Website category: phone
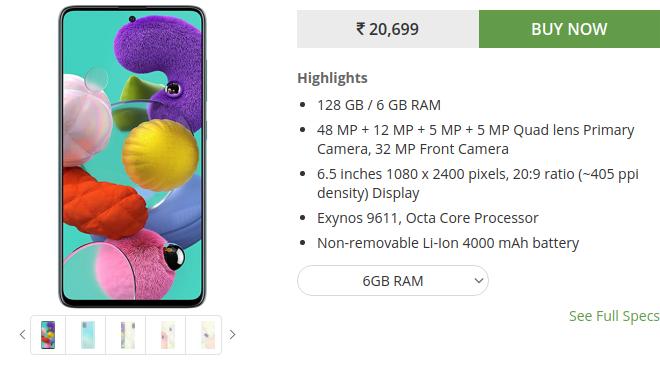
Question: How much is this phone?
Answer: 20,699

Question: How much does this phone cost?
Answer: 20,699

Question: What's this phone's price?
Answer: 20,699

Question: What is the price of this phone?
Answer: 20,699

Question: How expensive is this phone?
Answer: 20,699

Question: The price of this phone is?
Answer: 20,699

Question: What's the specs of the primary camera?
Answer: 48 MP + 12 MP + 5 MP + 5 MP Quad lens Primary Camera

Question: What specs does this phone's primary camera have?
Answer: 48 MP + 12 MP + 5 MP + 5 MP Quad lens Primary Camera

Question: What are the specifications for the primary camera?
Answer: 48 MP + 12 MP + 5 MP + 5 MP Quad lens Primary Camera

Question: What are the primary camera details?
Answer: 48 MP + 12 MP + 5 MP + 5 MP Quad lens Primary Camera

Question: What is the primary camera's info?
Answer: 48 MP + 12 MP + 5 MP + 5 MP Quad lens Primary Camera

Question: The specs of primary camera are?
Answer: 48 MP + 12 MP + 5 MP + 5 MP Quad lens Primary Camera

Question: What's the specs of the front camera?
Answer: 32 MP Front Camera

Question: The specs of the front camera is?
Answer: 32 MP Front Camera

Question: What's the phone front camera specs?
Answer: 32 MP Front Camera

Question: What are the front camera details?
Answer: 32 MP Front Camera

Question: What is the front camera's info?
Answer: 32 MP Front Camera

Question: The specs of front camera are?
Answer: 32 MP Front Camera

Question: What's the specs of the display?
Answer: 6.5 inches 1080 x 2400 pixels, 20:9 ratio (~405 ppi density) Display

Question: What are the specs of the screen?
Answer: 6.5 inches 1080 x 2400 pixels, 20:9 ratio (~405 ppi density) Display

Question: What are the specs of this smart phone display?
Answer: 6.5 inches 1080 x 2400 pixels, 20:9 ratio (~405 ppi density) Display

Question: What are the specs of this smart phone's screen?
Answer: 6.5 inches 1080 x 2400 pixels, 20:9 ratio (~405 ppi density) Display

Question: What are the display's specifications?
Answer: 6.5 inches 1080 x 2400 pixels, 20:9 ratio (~405 ppi density) Display

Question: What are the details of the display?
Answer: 6.5 inches 1080 x 2400 pixels, 20:9 ratio (~405 ppi density) Display

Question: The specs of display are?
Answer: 6.5 inches 1080 x 2400 pixels, 20:9 ratio (~405 ppi density) Display

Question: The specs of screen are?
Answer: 6.5 inches 1080 x 2400 pixels, 20:9 ratio (~405 ppi density) Display

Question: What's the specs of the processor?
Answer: Exynos 9611, Octa Core Processor

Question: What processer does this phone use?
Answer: Exynos 9611, Octa Core Processor

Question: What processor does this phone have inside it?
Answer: Exynos 9611, Octa Core Processor

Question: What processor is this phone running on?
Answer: Exynos 9611, Octa Core Processor

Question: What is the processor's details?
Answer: Exynos 9611, Octa Core Processor

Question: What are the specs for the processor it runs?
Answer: Exynos 9611, Octa Core Processor

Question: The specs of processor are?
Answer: Exynos 9611, Octa Core Processor

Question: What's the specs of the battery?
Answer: Non-removable Li-Ion 4000 mAh battery

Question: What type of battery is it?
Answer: Non-removable Li-Ion 4000 mAh battery

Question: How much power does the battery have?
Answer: Non-removable Li-Ion 4000 mAh battery

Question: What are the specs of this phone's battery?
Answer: Non-removable Li-Ion 4000 mAh battery

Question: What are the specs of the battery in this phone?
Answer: Non-removable Li-Ion 4000 mAh battery

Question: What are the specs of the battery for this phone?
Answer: Non-removable Li-Ion 4000 mAh battery

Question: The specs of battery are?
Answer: Non-removable Li-Ion 4000 mAh battery